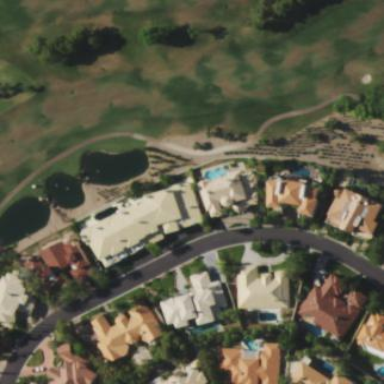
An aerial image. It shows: Water hazard in golf course. The hazard is natural water feature.